Field crop: tomato
Growth stage: 1
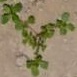
Species: portulaca